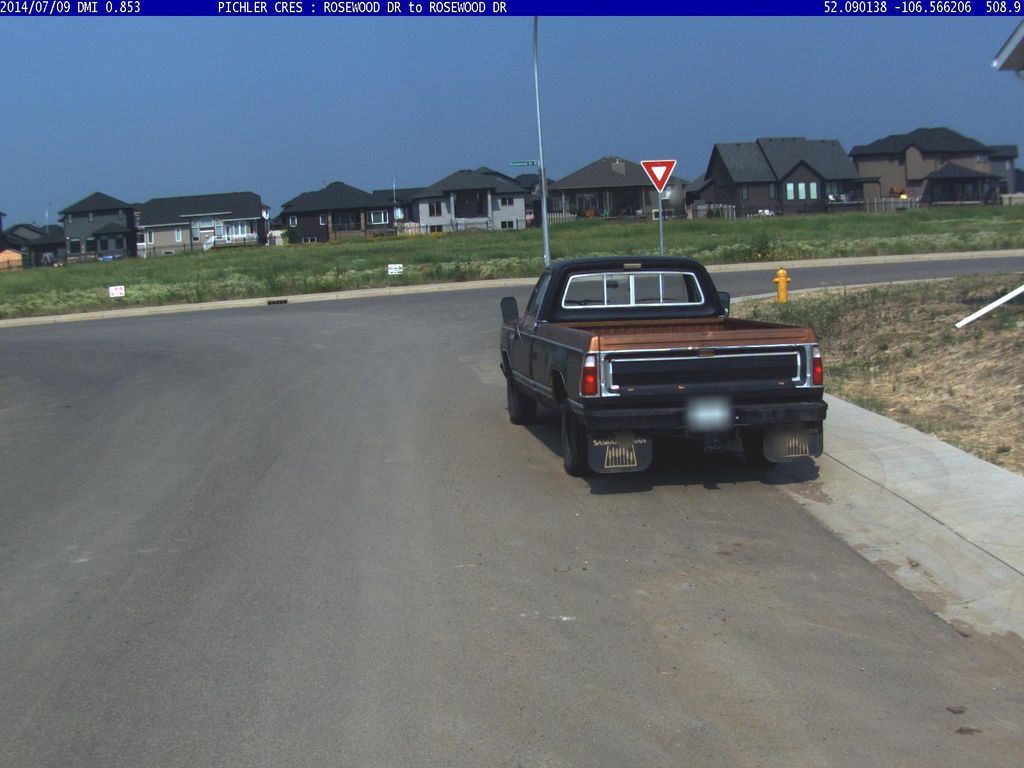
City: saskatoon